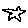
Label: star